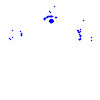
Particle: kaon